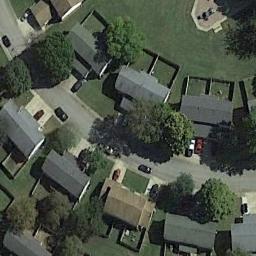
Label: residential